Interaction volume radius: 5 \u00c5
Interaction volume height: 20 \u00c5
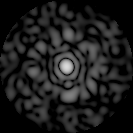
Disorder parameter: 0.808